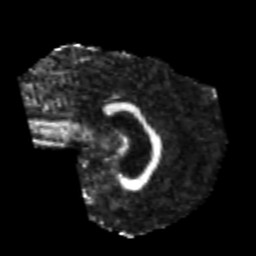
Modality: FA
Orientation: sagittal
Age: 26
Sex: male
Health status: healthy
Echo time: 0.074 s